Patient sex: M
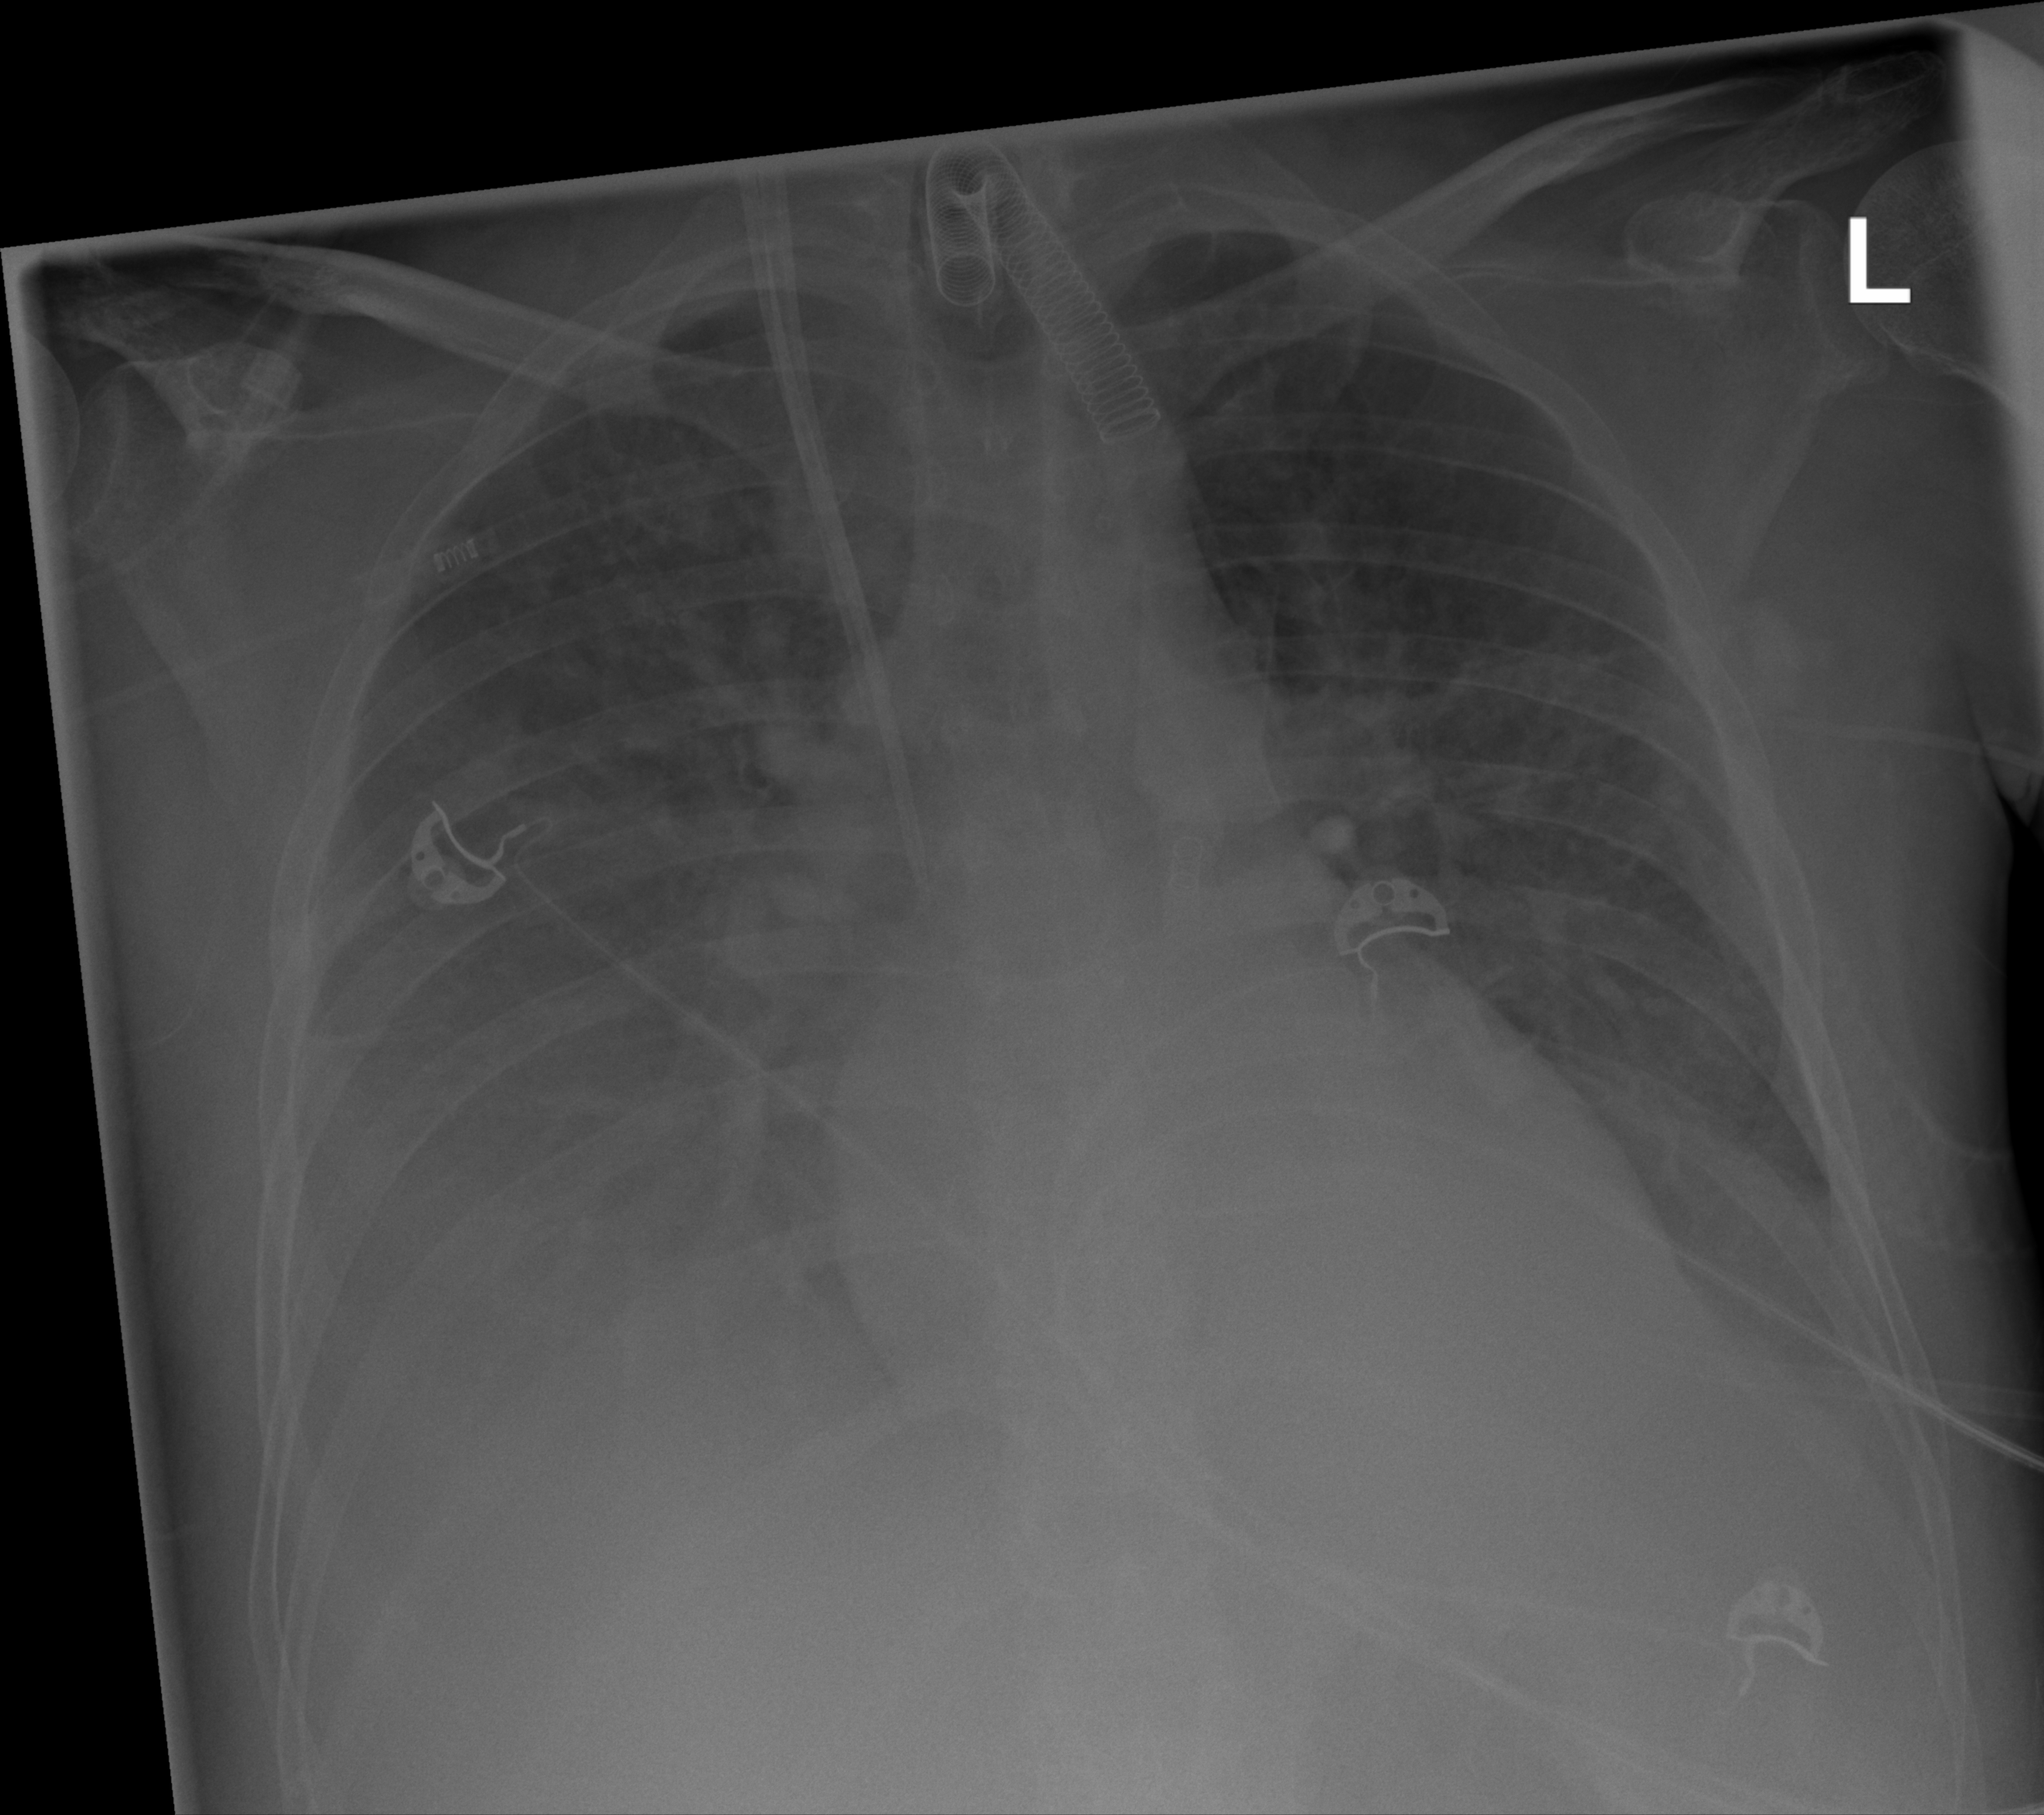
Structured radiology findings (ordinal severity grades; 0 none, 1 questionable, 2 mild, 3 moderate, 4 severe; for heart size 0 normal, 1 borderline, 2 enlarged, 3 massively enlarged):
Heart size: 1
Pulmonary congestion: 2
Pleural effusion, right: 3
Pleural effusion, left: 2
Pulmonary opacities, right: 2
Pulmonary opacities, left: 2
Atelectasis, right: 3
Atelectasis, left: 2